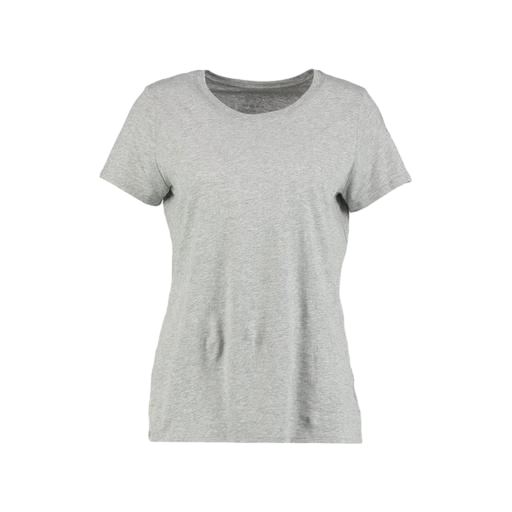
gray t-shirt woman, gray women's t-shirt, grey tee, white background